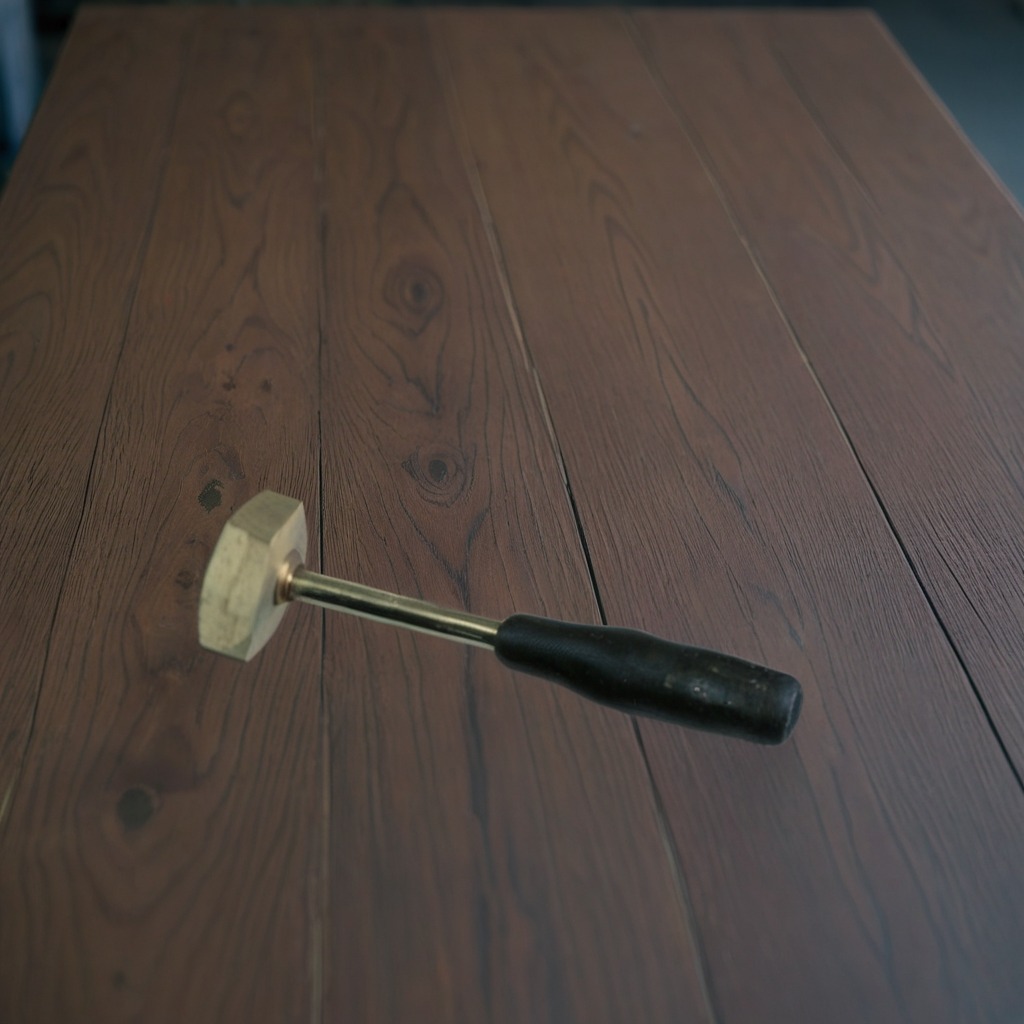
A hammer is lying on the old table.